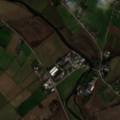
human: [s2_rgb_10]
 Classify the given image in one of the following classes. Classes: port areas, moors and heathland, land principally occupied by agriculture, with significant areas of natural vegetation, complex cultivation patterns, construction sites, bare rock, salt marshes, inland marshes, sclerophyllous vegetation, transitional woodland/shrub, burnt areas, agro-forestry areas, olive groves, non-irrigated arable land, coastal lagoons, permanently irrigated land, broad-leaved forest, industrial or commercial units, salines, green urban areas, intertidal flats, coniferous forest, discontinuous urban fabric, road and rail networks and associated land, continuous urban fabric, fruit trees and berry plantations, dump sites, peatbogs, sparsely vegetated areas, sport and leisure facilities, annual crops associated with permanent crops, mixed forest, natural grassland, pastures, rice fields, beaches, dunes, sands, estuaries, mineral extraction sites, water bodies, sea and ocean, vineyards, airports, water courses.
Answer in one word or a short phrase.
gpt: non-irrigated arable land, pastures